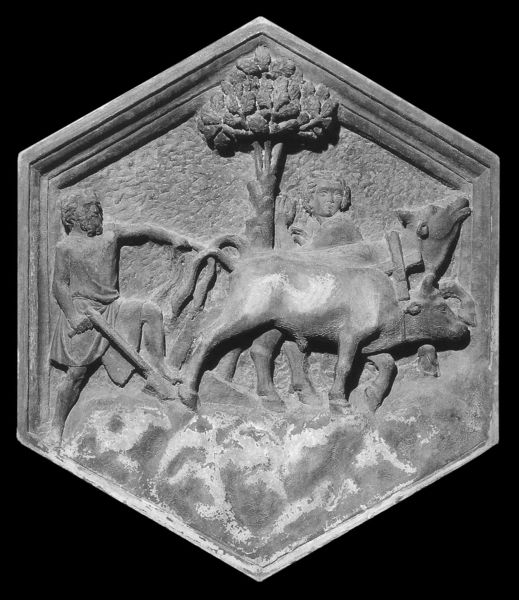
Titel: Reliefs vom Campanile des Domes in Florenz
Künstler: Andrea Pisano
Institution: Florenz, Museo dell’Opera del Duomo
Schlagwörter: baum, himmel, mann, menschen, bart, mensch, rahmen, stein, baumstamm, erde, feld, kühe, boden, blatt, arbeit, schwanz, relief, acker, arbeiten, feldarbeit, fels, kuh, rind, ziehen, steinmetz, bauer, hufen, maul, ackerbau, schwänze, gespann, joch, ochse, ochsen, pflug, pflügen, stier, sechseck, gehörn, gleichnis, mailand, mann#